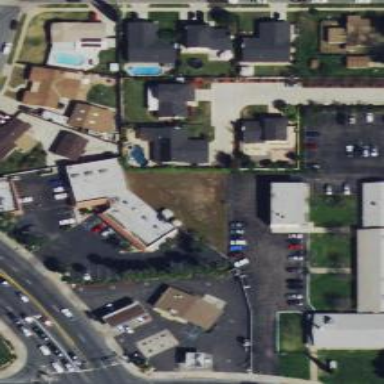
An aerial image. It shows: Veterinary facility.